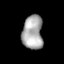
Tissue: lung
Cell type: Endothelial cells
Senescence score: 0.722
Nuclear area (px): 690
Mean DAPI intensity: 168.229